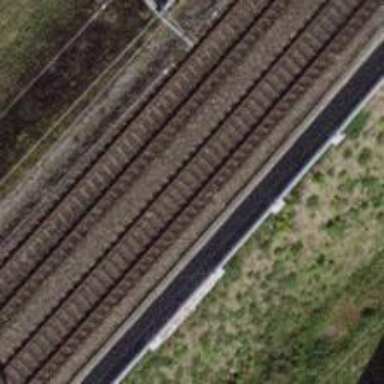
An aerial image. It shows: Railway track with contact line for electrification.